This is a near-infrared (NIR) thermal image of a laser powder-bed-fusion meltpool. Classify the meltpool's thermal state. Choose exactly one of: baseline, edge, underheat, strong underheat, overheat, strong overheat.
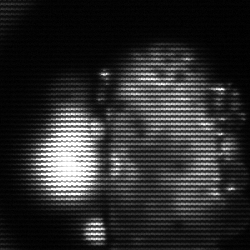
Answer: strong underheat